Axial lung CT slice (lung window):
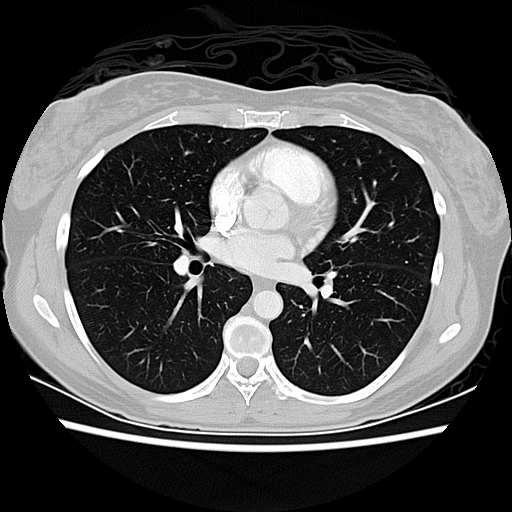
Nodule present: no